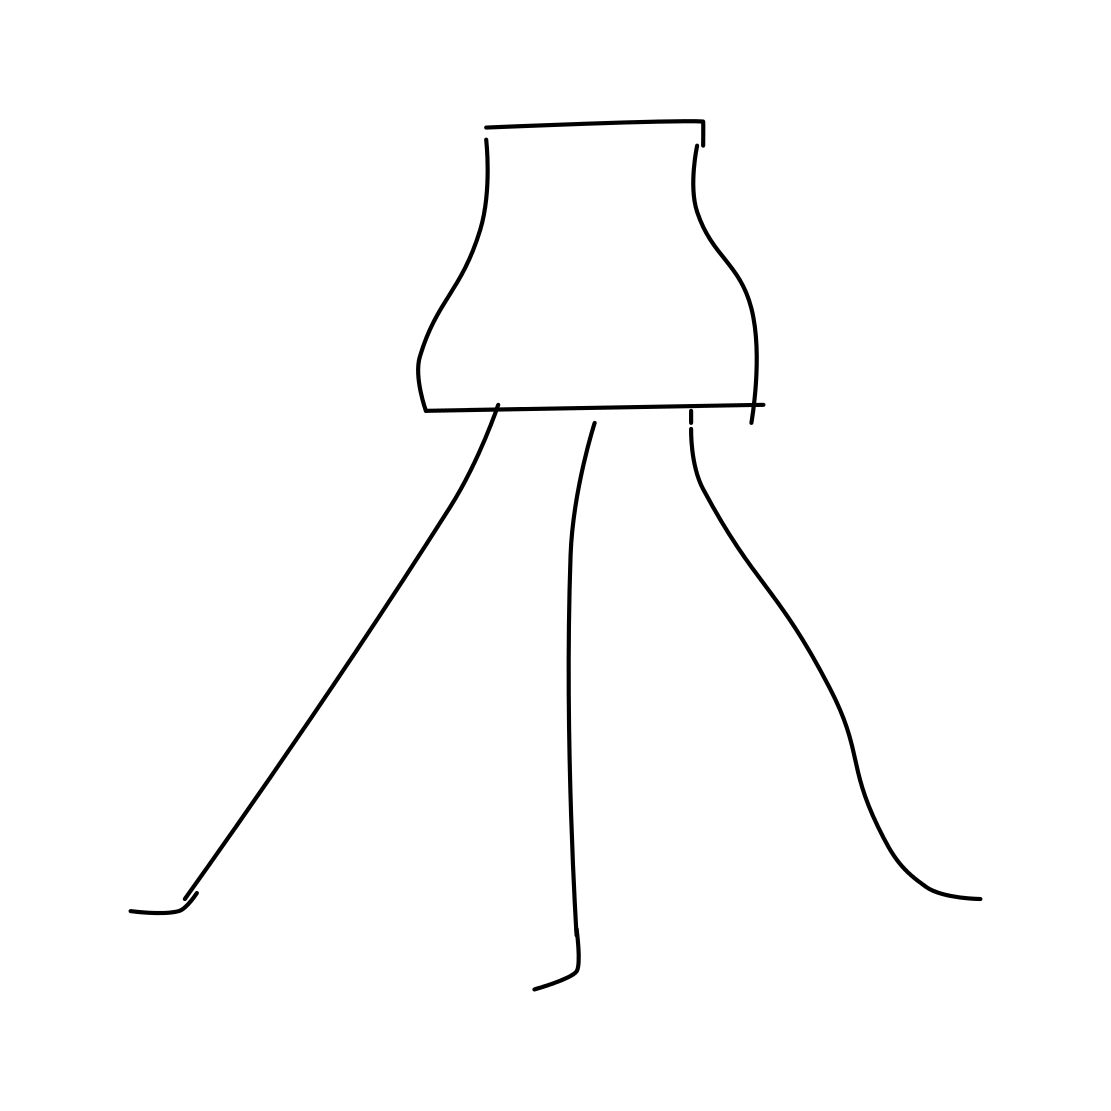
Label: floor lamp